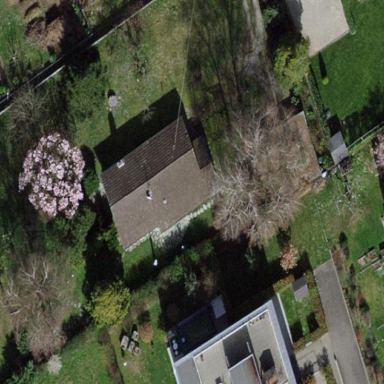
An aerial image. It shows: Garden surrounded by fence.